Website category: university
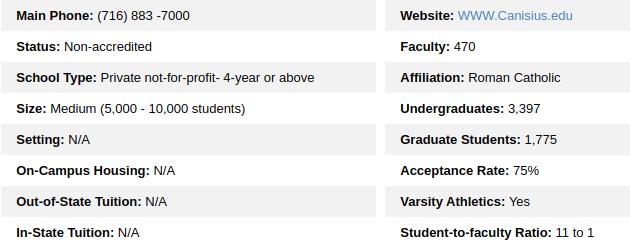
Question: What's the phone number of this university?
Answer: (716) 883 -7000

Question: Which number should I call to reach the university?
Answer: (716) 883 -7000

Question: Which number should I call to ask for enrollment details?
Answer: (716) 883 -7000

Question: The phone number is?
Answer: (716) 883 -7000

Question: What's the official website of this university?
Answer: WWW.Canisius.edu

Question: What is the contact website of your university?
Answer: WWW.Canisius.edu

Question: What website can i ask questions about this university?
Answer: WWW.Canisius.edu

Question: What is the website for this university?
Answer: WWW.Canisius.edu

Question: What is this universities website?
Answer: WWW.Canisius.edu

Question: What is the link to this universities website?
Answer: WWW.Canisius.edu

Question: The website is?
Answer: WWW.Canisius.edu

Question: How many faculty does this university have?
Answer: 470

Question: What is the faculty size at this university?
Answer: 470

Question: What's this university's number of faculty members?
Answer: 470

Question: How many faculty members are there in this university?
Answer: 470

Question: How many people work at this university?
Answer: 470

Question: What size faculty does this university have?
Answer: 470

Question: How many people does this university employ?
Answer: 470

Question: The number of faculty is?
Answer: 470

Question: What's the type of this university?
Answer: Private not-for-profit- 4-year or above

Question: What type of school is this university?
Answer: Private not-for-profit- 4-year or above

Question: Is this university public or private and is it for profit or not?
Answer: Private not-for-profit- 4-year or above

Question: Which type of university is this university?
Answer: Private not-for-profit- 4-year or above

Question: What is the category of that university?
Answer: Private not-for-profit- 4-year or above

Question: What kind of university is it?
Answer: Private not-for-profit- 4-year or above

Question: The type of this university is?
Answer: Private not-for-profit- 4-year or above

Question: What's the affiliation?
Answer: Roman Catholic

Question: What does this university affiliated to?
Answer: Roman Catholic

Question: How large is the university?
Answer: Medium (5,000 - 10,000 students)

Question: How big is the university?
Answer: Medium (5,000 - 10,000 students)

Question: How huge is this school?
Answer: Medium (5,000 - 10,000 students)

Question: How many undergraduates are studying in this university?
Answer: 3,397

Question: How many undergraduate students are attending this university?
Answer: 3,397

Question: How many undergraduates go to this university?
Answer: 3,397

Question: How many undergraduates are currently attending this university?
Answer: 3,397

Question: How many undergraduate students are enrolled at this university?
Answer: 3,397

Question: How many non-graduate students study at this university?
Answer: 3,397

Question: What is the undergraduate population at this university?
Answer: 3,397

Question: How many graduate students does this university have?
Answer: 1,775

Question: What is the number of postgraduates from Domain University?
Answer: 1,775

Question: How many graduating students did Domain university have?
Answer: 1,775

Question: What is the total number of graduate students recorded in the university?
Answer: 1,775

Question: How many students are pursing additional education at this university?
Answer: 1,775

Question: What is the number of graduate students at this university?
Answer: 1,775

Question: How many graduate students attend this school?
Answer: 1,775

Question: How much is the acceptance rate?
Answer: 75%

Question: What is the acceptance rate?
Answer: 75%

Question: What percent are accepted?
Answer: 75%

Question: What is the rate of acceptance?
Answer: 75%

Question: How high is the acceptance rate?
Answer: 75%

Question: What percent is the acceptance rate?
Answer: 75%

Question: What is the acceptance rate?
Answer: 75%

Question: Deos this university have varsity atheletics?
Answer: Yes

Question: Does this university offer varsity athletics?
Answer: Yes

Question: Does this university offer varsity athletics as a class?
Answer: Yes

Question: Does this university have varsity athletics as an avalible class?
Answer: Yes

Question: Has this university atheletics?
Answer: Yes

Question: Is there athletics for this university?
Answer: Yes

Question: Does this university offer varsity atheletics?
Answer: Yes

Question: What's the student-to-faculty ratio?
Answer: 11 to 1

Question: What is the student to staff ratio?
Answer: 11 to 1

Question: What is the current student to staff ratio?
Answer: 11 to 1

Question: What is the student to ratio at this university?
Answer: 11 to 1

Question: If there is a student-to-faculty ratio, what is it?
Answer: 11 to 1